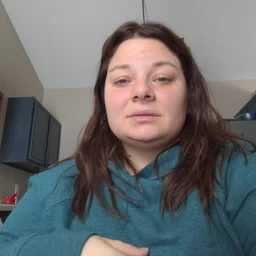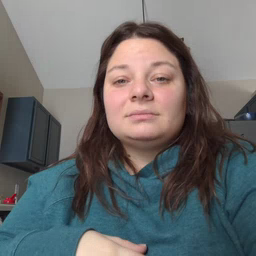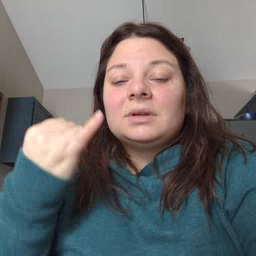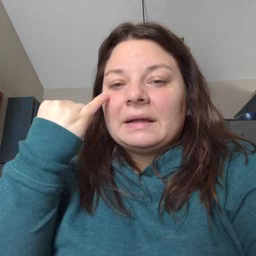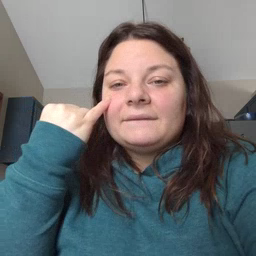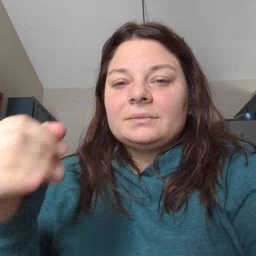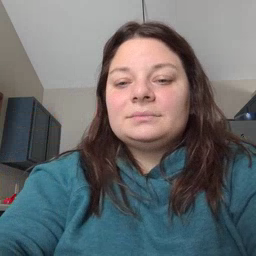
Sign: if